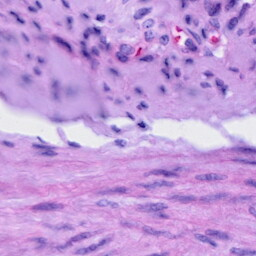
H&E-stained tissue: Cervix